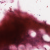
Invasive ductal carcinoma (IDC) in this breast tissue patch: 0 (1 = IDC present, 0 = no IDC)